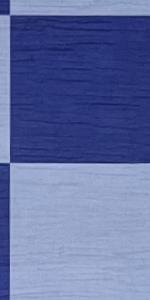
Label: Empty